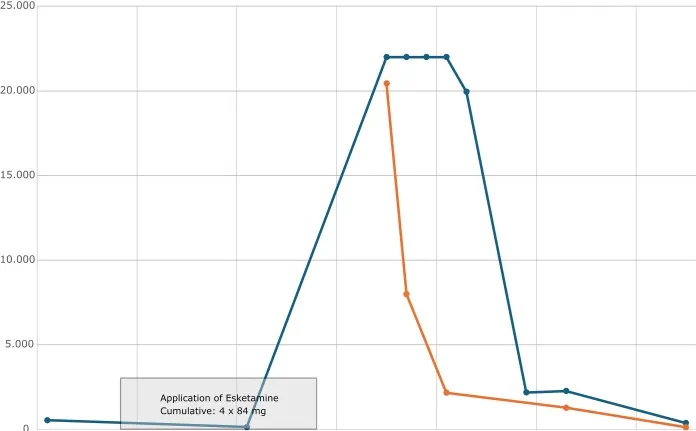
Creatine kinase and myoglobin concentration curve case 1.
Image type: chart (chart)